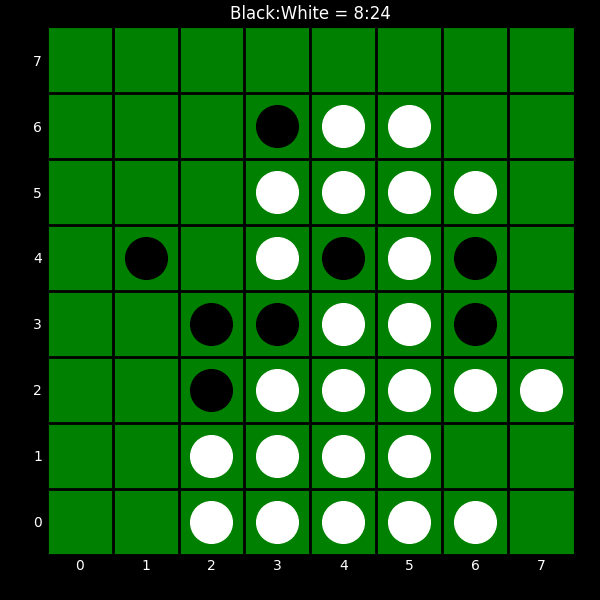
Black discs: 8
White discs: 24